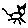
Label: cat